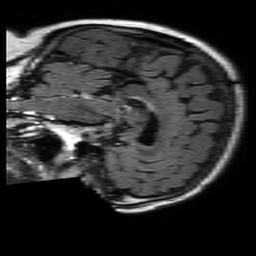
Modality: FLAIR
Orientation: sagittal
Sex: female
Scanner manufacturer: philips
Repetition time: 11 s
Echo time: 0.125 s